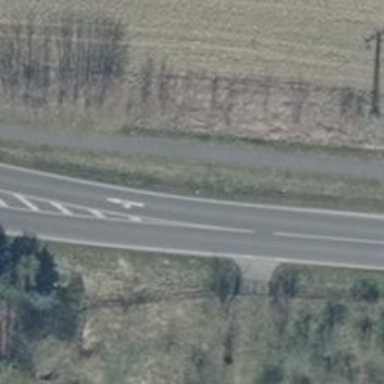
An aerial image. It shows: Asphalt cycleway.